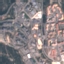
Label: Residential